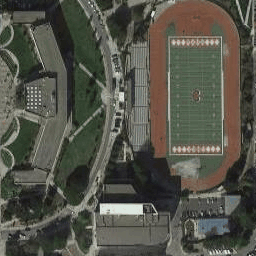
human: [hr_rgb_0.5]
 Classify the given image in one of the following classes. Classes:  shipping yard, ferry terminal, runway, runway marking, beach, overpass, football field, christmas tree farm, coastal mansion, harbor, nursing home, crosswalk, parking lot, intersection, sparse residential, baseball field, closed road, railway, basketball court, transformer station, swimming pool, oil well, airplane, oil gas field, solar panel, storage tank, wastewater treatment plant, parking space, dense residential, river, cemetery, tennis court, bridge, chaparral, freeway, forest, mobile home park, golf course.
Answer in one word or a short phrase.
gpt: football field